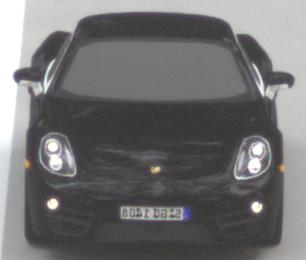
Make: Porsche
Model: Cayman
Detailed model: Cayman (981C)
Model produced from: 2013/03
Model produced until: 2014/04
Doors: 2
Color: black
Road condition: dry road
Daytime: sunrise or sunset
Contrast: medium contrast